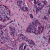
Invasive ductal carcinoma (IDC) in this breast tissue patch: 1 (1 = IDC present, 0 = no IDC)